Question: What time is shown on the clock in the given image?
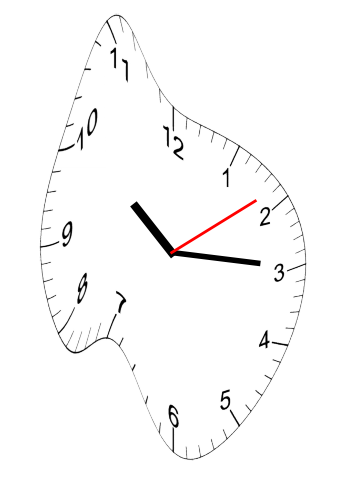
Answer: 10:15:09